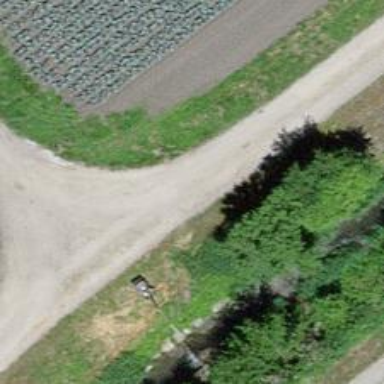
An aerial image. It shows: Gravel track with grade2 quality.